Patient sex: M
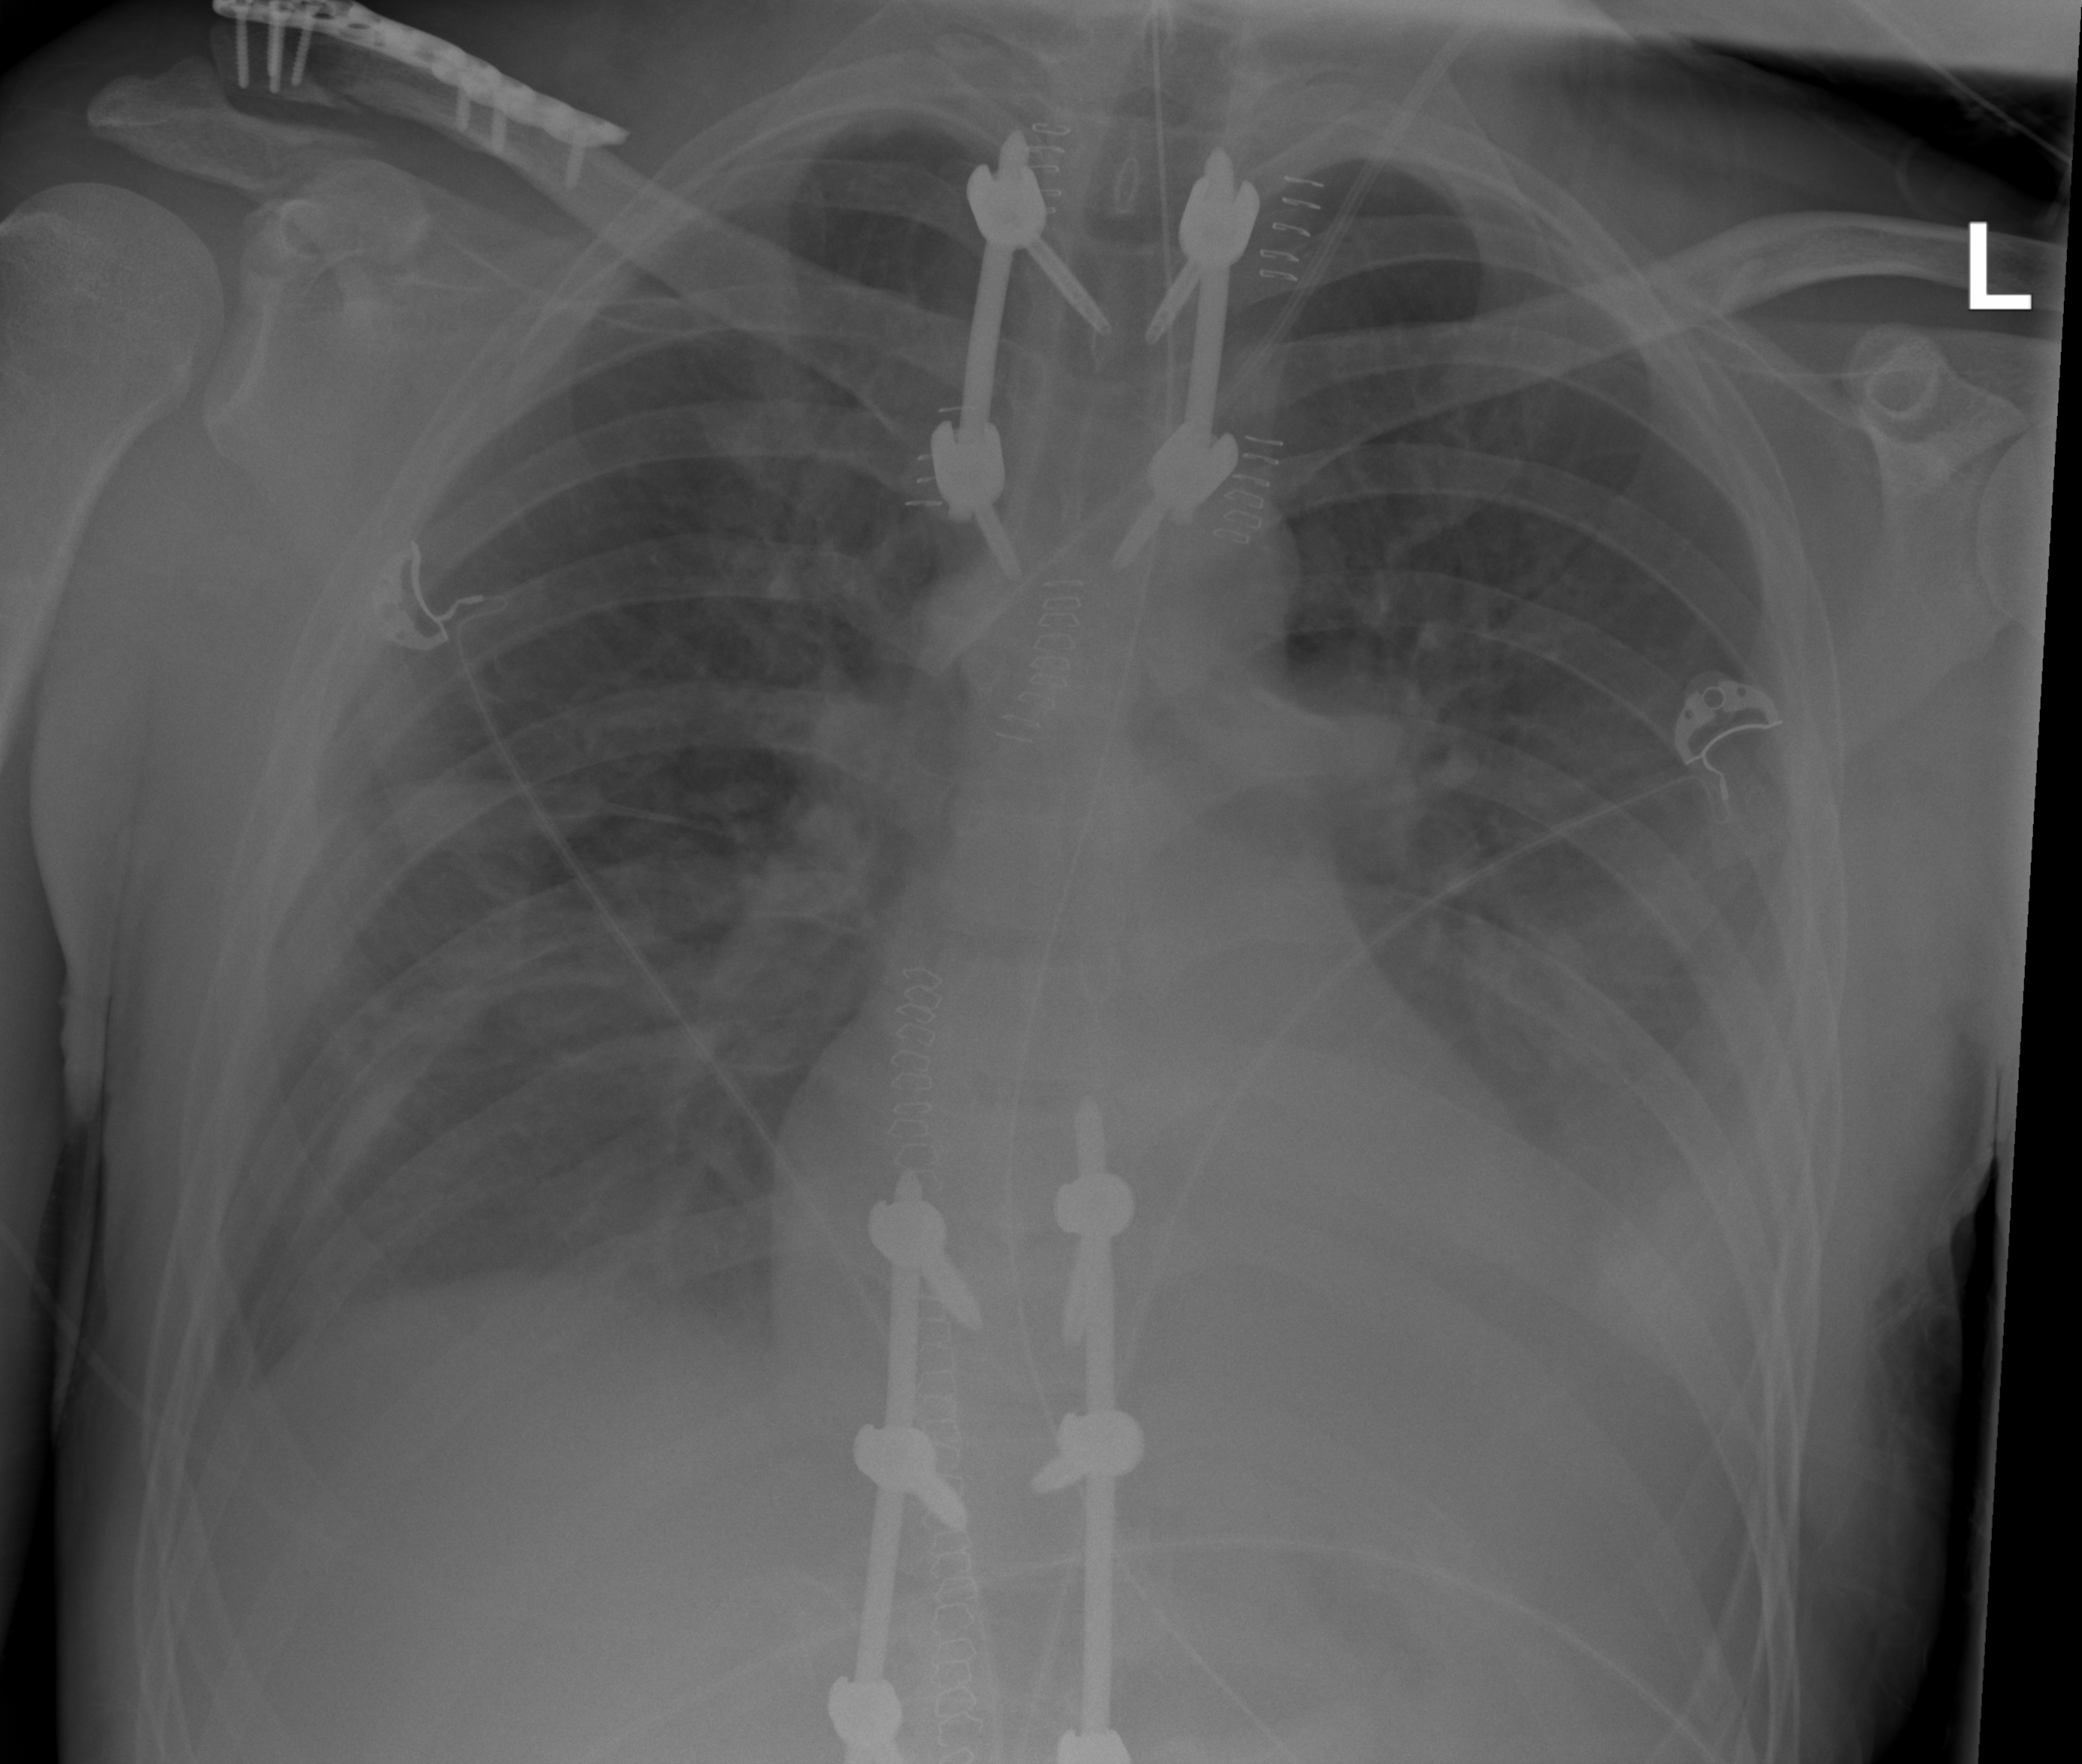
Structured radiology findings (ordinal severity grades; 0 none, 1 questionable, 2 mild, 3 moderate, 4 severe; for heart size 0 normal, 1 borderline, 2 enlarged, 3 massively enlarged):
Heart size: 0
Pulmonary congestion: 2
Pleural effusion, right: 2
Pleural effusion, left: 3
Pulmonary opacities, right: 1
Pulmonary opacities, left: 1
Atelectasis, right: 3
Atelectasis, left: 3